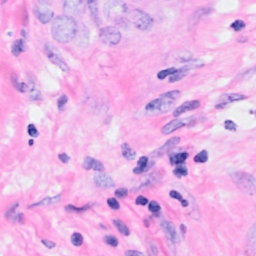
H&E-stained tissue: Breast